Aerial crown-view tile of a tropical tree (Barro Colorado Island, Panama), acquired 20250818:
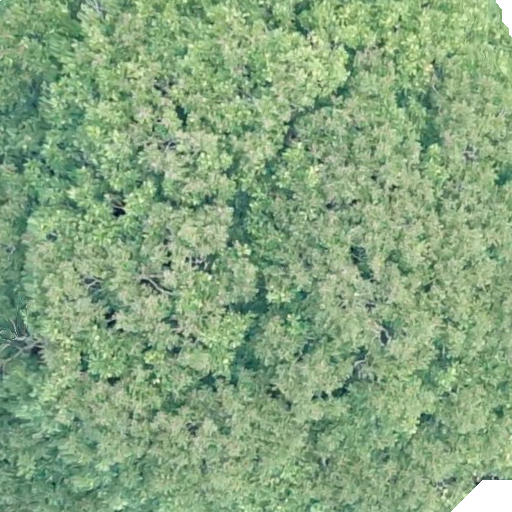
Species: Dipteryx oleifera
GBIF accepted scientific name: Dipteryx oleifera
Crown area: 571.001 m²